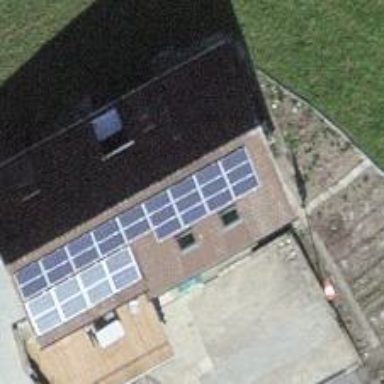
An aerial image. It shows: Solar photovoltaic panel generator.